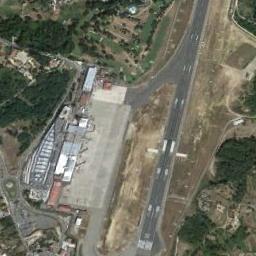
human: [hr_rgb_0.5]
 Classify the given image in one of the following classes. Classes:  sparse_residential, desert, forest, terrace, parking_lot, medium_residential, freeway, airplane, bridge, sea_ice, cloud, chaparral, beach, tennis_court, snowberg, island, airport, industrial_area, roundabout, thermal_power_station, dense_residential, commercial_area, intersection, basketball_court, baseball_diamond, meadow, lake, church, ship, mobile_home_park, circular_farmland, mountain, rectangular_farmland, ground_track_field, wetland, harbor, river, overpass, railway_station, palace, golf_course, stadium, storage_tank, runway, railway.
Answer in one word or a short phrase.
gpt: airport